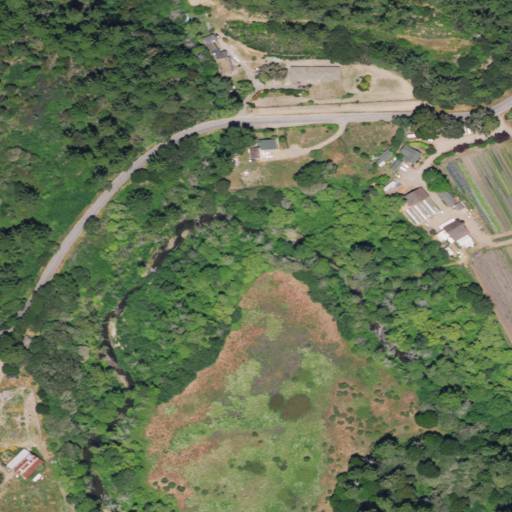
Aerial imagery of valley in California named Newell Gulch containing grassland, mixed forest, woody wetlands, open development, evergreen forest, shrub, and low intensity development